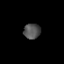
Tissue: prostate
Cell type: T cells
Senescence score: 0.7643
Nuclear area (px): 253
Mean DAPI intensity: 83.198